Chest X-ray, PA view. Patient: 49 years old, sex F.
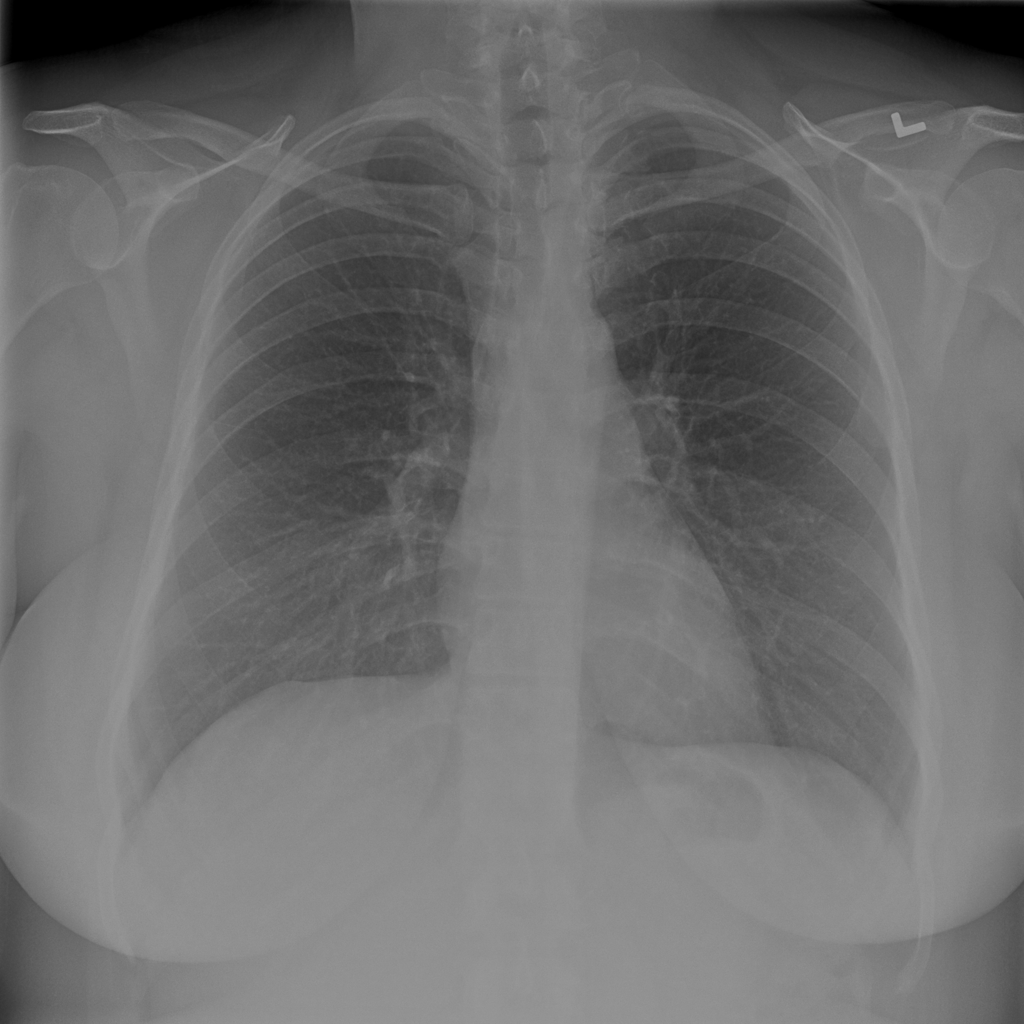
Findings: No Finding